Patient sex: M
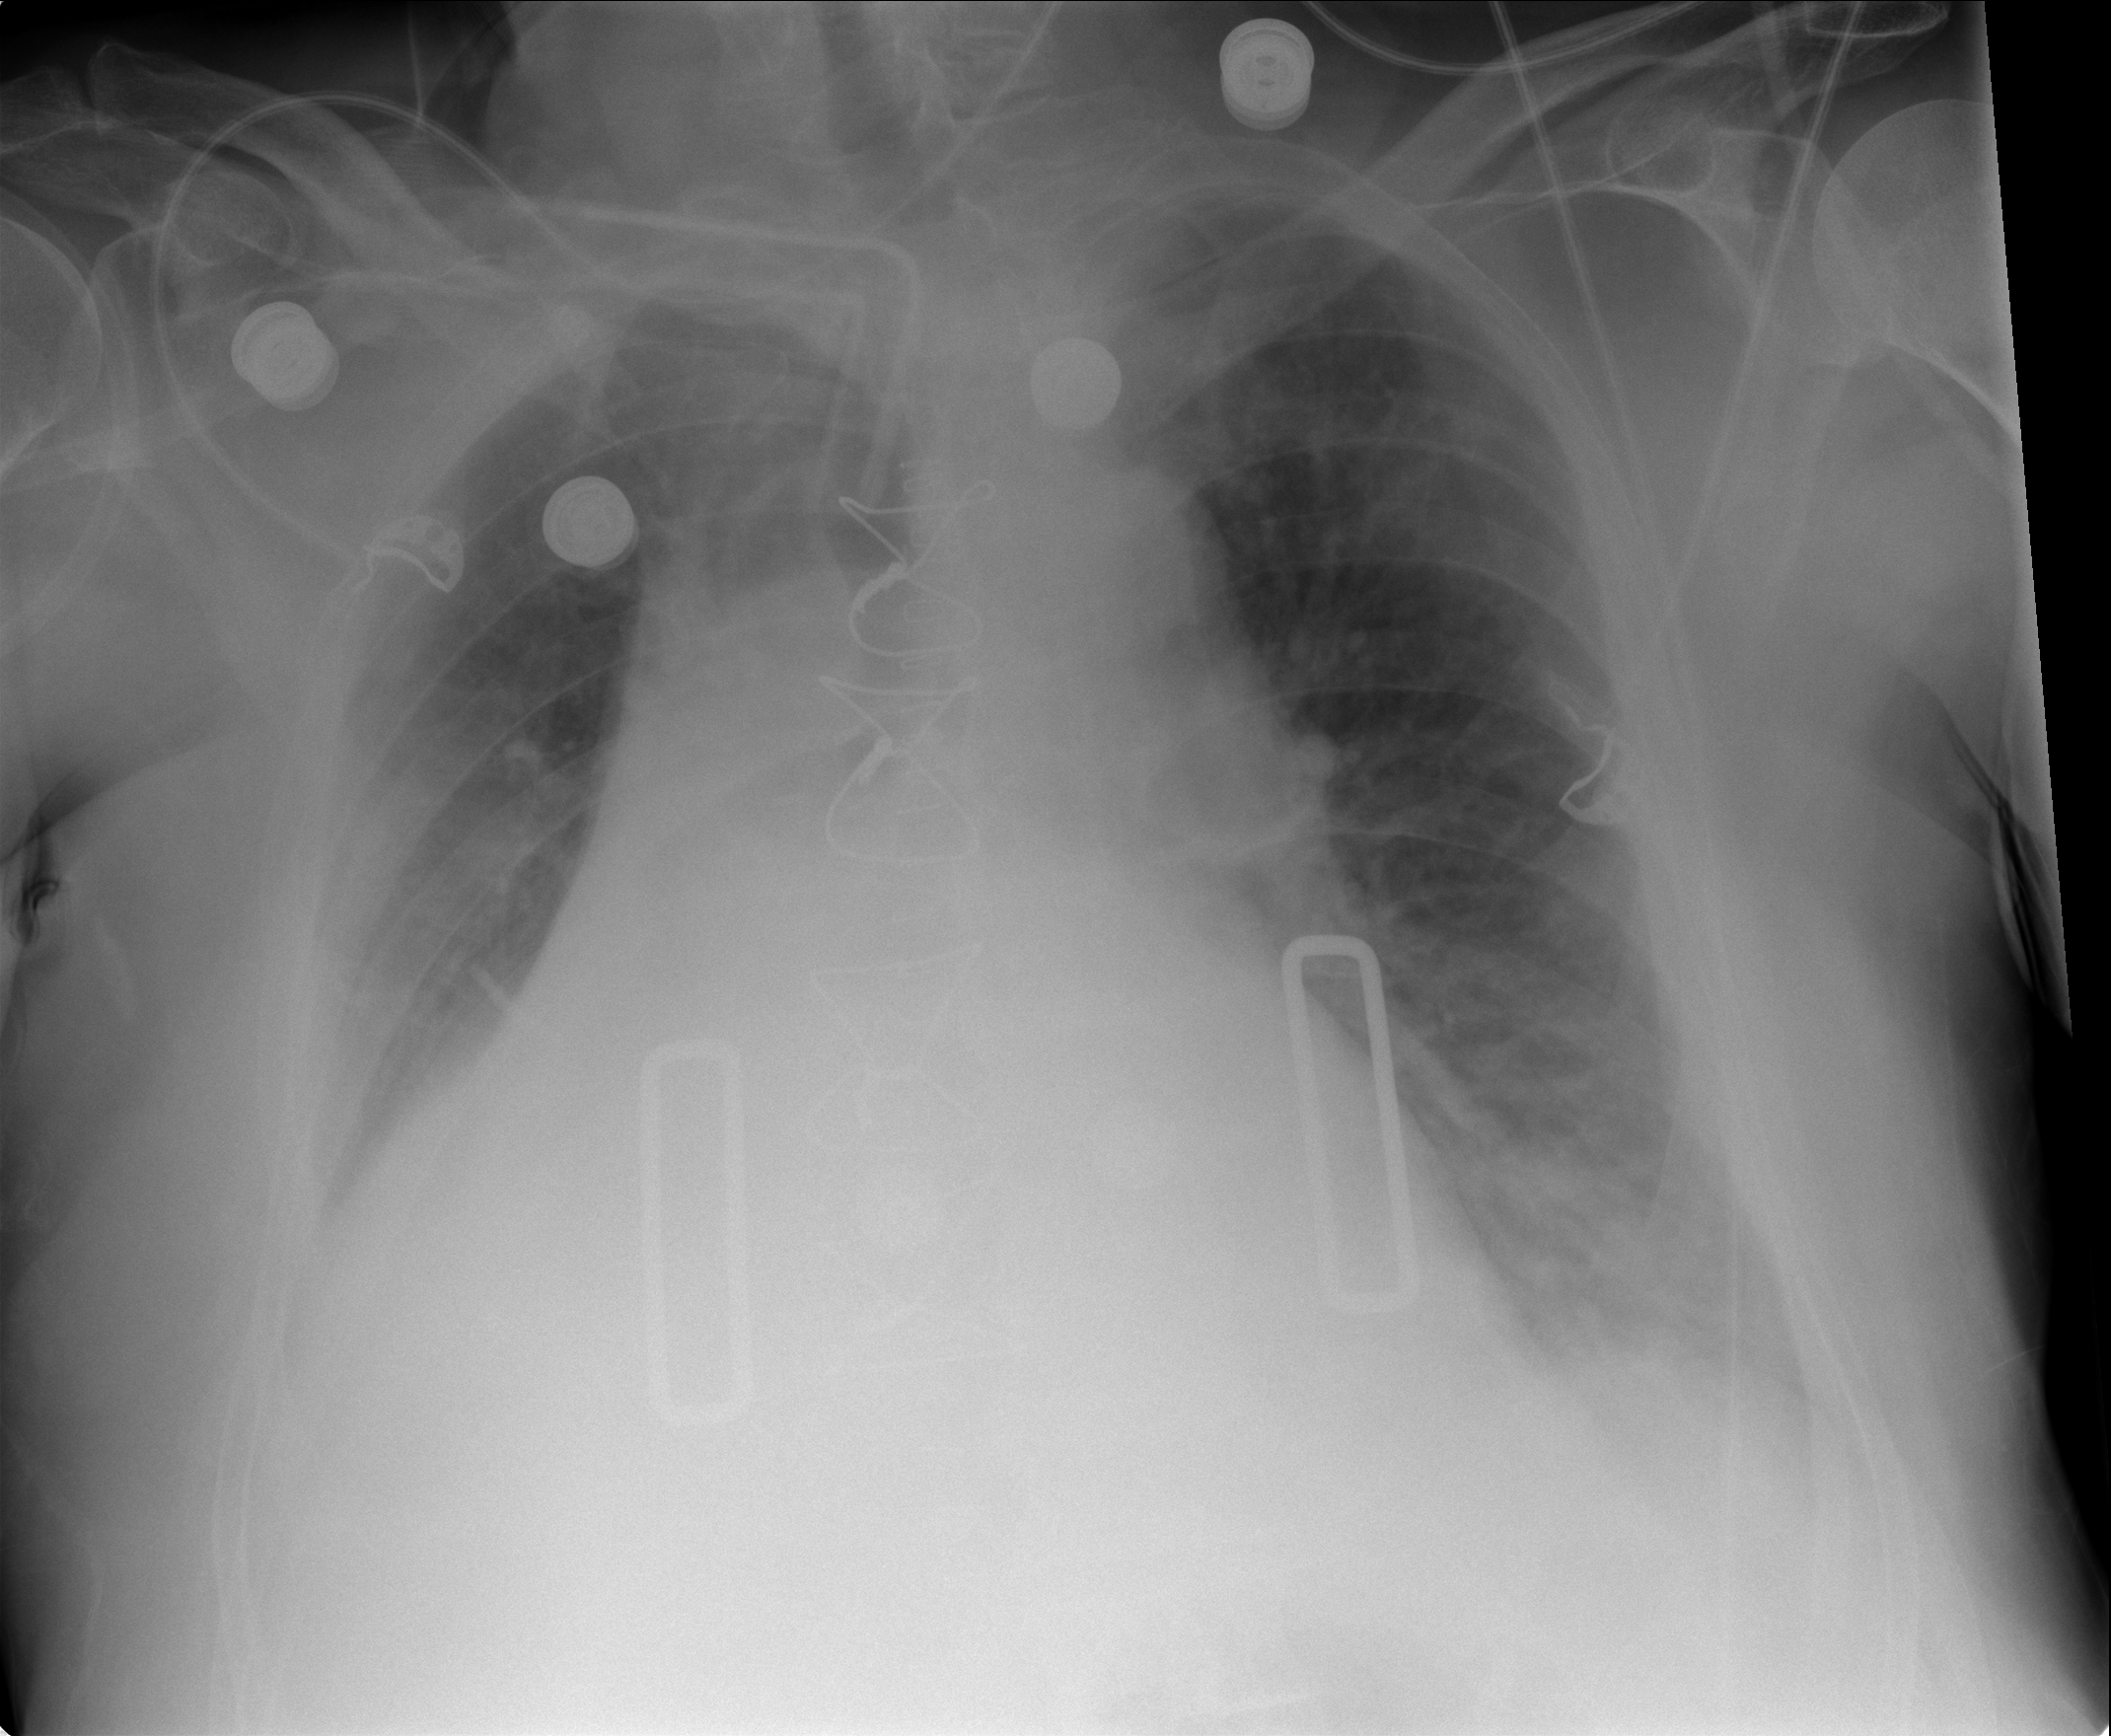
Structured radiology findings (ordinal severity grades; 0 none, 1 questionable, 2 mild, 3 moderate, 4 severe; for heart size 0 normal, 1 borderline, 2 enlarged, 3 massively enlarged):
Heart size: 3
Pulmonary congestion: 2
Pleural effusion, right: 2
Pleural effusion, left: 2
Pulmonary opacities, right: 0
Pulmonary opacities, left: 0
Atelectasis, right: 2
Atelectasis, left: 2